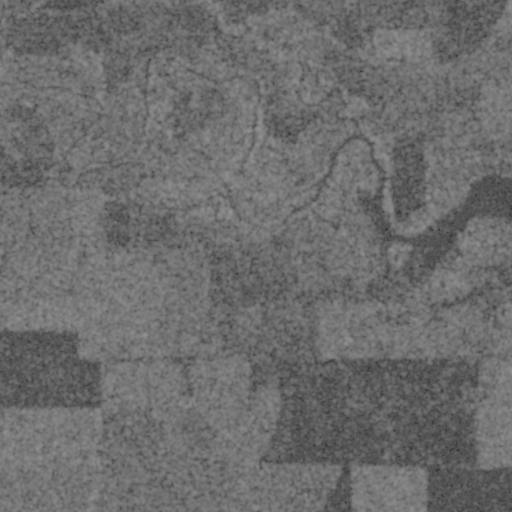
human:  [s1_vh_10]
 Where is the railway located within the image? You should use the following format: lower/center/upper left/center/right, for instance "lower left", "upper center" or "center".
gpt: The railway is located in the upper left of the image.
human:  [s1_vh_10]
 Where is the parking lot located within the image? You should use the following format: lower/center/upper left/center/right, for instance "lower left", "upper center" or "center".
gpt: There is no parking lot in the image.

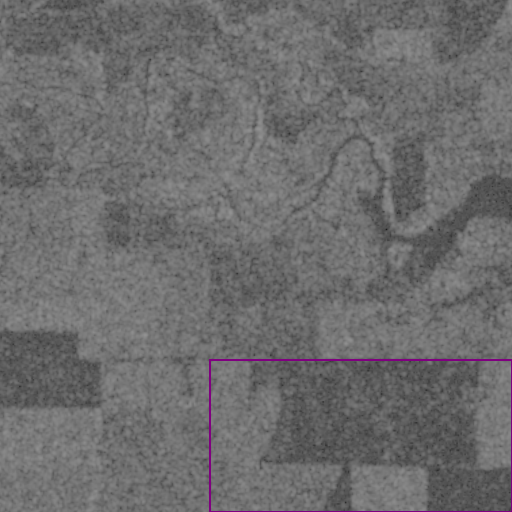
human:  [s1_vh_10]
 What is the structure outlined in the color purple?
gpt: The structure outlined in purple is a crop field.
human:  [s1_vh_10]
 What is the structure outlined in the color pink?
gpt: There is no pink outline.